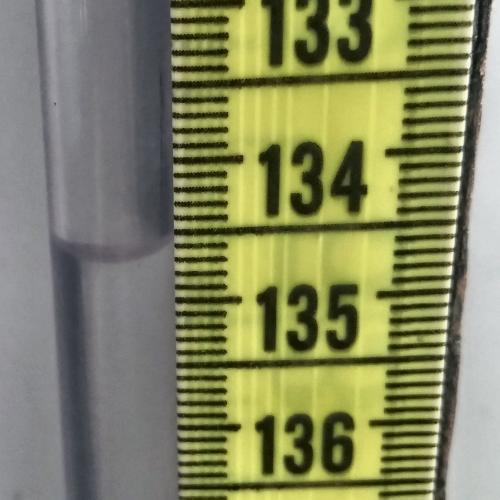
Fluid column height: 134.6 cm